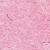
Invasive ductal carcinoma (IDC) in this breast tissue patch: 0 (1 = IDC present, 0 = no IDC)